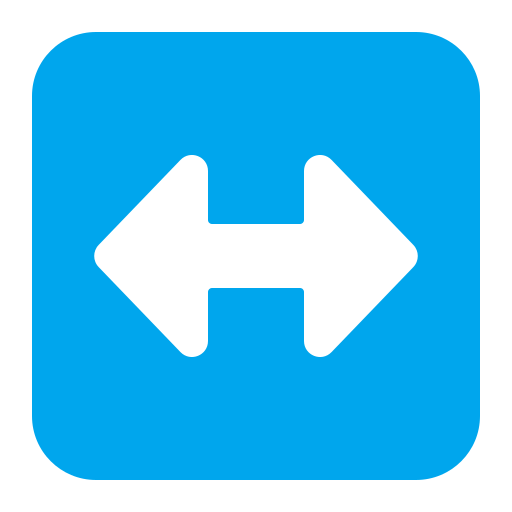
left right arrow flat